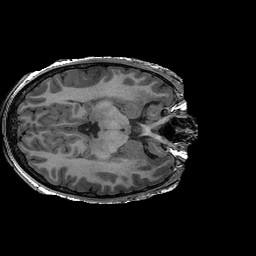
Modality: T1w
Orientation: axial
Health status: ill
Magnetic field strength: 3 T